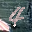
Label: 4